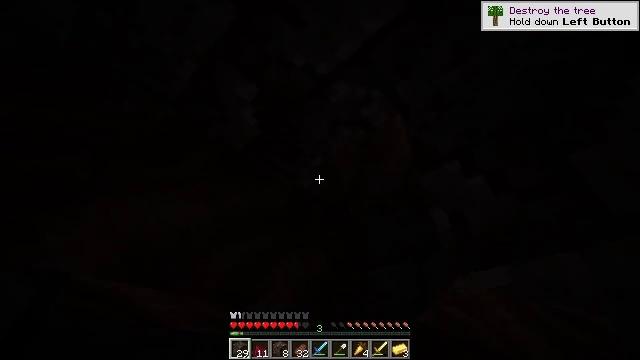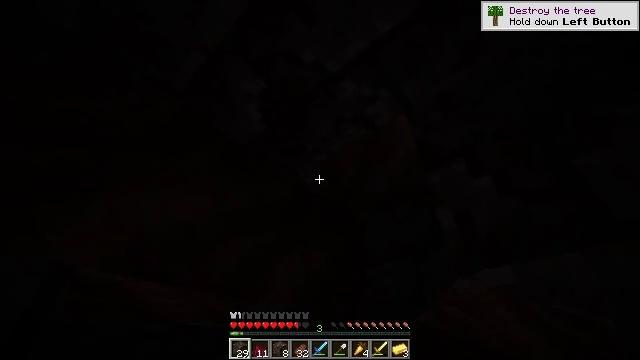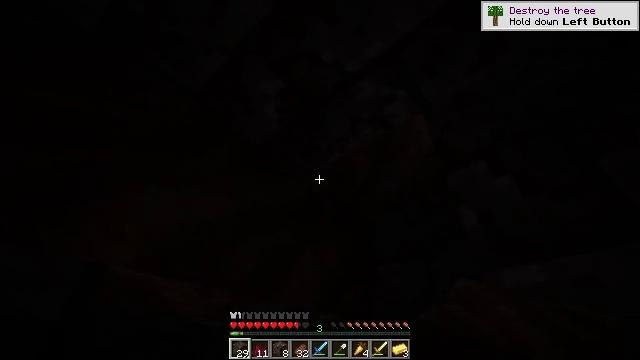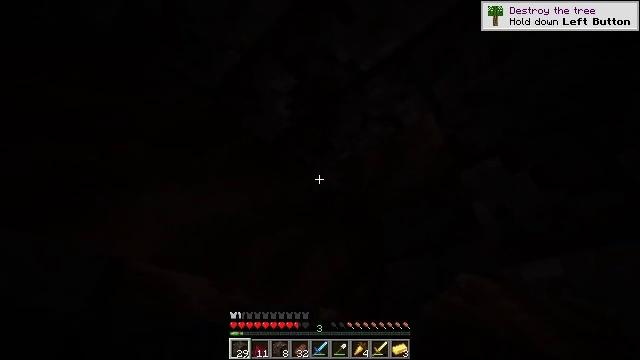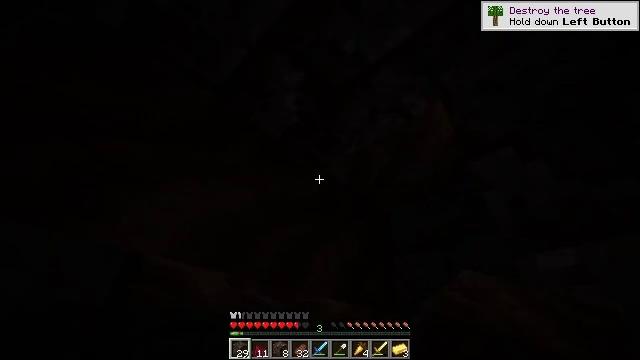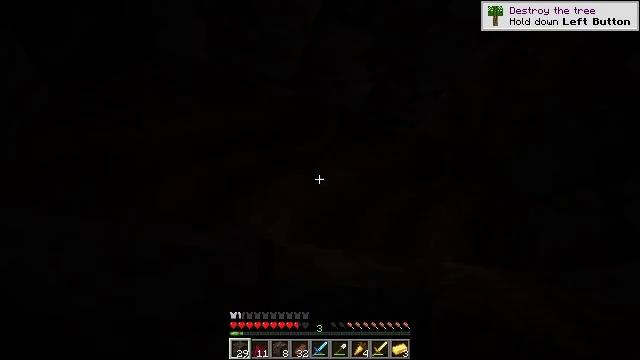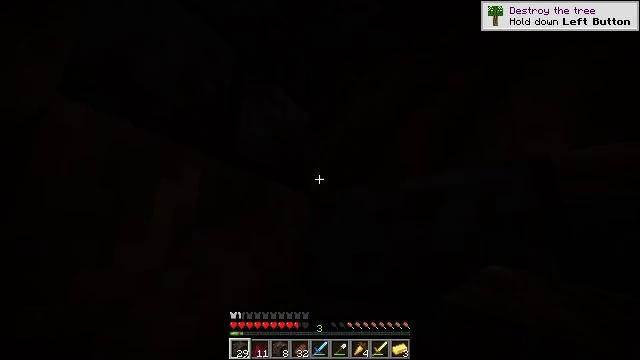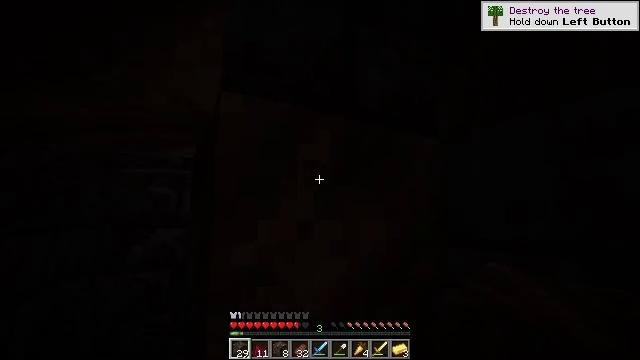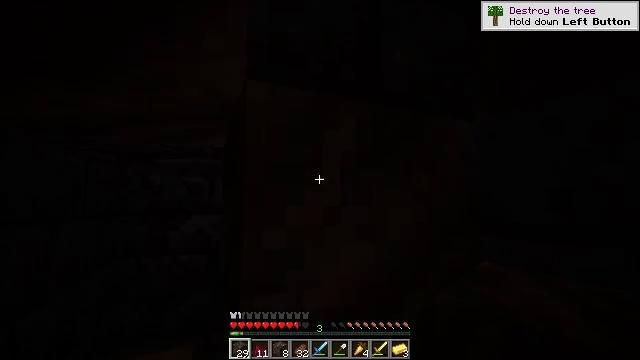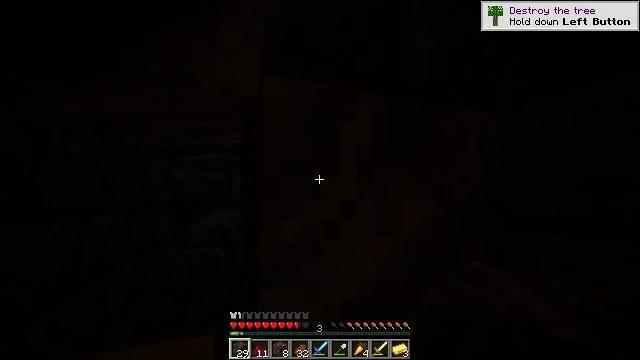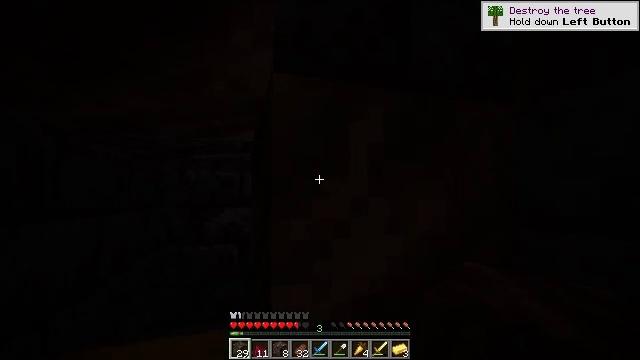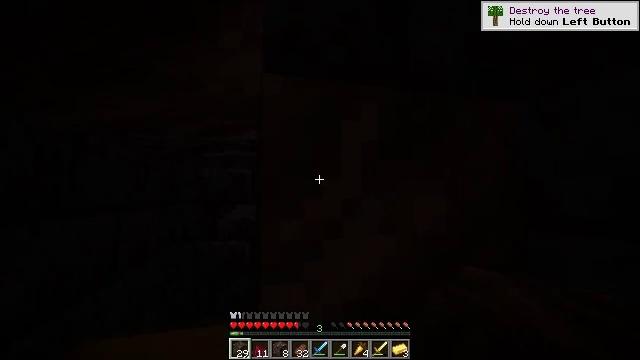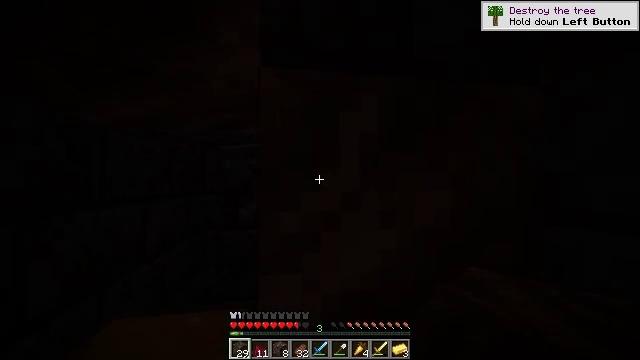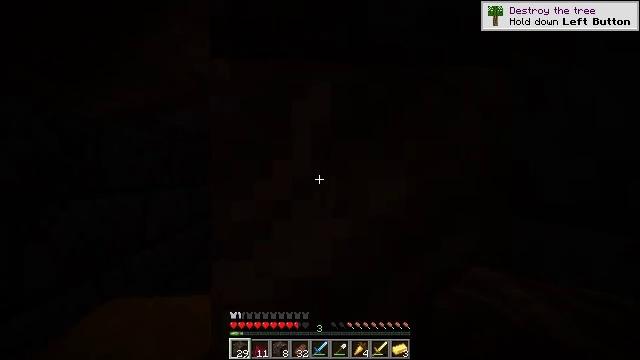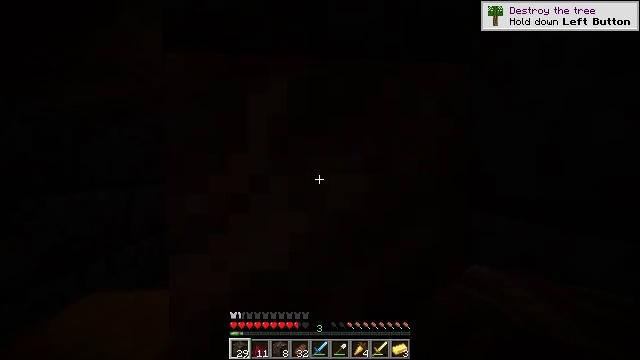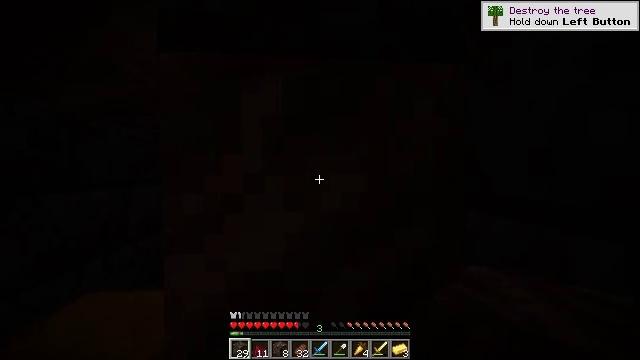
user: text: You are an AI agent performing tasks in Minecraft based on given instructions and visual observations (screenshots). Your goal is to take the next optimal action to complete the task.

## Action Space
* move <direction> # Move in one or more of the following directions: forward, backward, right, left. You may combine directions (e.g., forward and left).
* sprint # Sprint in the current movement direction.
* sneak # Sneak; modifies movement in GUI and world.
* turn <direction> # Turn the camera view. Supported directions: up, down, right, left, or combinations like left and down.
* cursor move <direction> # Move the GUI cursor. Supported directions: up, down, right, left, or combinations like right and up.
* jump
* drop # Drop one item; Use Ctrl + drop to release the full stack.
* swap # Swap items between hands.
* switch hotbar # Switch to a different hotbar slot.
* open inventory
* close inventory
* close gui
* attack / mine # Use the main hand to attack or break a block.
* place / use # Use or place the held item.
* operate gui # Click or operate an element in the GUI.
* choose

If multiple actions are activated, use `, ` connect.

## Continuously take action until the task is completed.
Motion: motion action
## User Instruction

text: Mine soul soil in the Nether.
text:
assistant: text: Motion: turn right
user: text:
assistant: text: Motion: no_op
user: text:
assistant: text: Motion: no_op
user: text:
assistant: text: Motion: turn left and down
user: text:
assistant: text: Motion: turn left and down
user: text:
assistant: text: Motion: turn left and down
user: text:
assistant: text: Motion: turn left and down
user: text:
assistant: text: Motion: turn left and down
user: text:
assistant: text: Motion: turn left and down
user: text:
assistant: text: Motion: turn left
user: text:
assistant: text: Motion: move right, turn left
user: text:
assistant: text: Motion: move right, turn left and down
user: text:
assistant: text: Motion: move right, turn left and down
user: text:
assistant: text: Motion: no_op
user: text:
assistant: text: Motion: no_op
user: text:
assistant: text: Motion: no_op
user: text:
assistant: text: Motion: attack / mine
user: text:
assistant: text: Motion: attack / mine
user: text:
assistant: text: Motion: turn down, attack / mine
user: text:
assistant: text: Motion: turn left and down, attack / mine
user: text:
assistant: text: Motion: attack / mine
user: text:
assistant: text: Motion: attack / mine
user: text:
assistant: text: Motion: attack / mine
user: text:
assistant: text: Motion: turn left, attack / mine
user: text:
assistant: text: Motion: turn left, attack / mine
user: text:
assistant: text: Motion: attack / mine
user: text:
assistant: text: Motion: attack / mine
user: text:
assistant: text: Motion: attack / mine
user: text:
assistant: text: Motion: attack / mine
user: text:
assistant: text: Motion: attack / mine